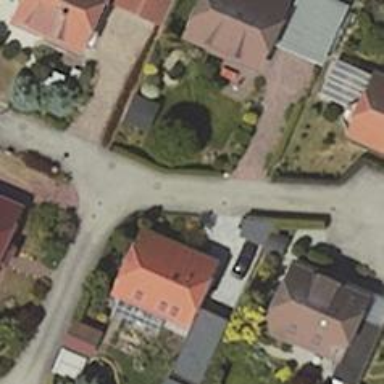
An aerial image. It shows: Living street.